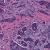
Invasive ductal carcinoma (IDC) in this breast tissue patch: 0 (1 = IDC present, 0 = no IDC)